Field crop: maize
Growth stage: 2
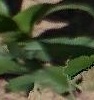
Species: maize